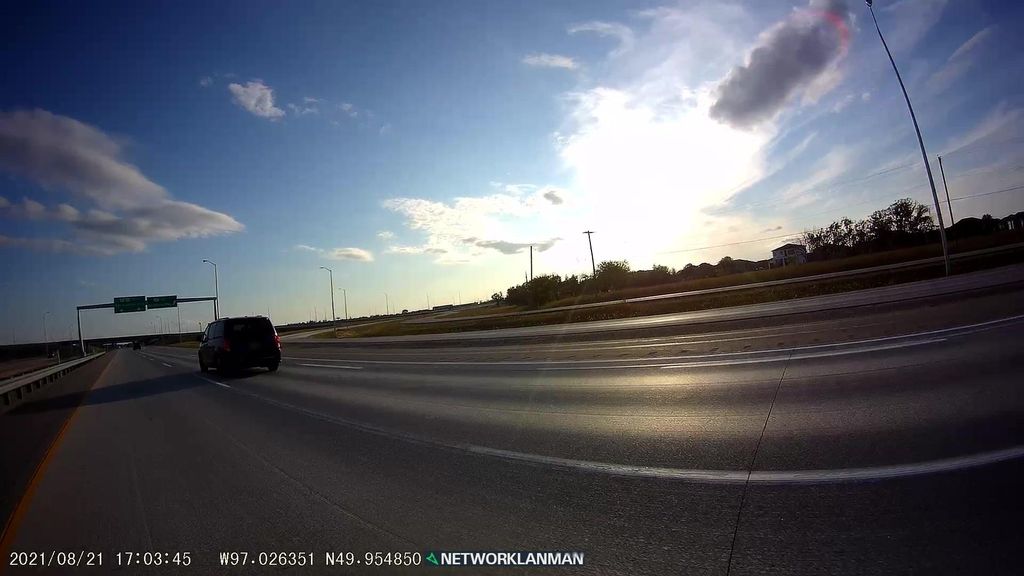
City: winnipeg